Question: I am sure I am missing something simple/obvious, but I cannot seem to bind the data of a ListView within a ListView
'''
<Window x:Class="TestList.MainWindow"
xmlns="http://schemas.microsoft.com/winfx/2006/xaml/presentation"
xmlns:x="http://schemas.microsoft.com/winfx/2006/xaml"
Title="MainWindow" Height="350" Width="525">
<Window.Resources>
<DataTemplate x:Key="InsideListTemplate">
<StackPanel Orientation="Horizontal">
<TextBlock Text="test" Width="50"></TextBlock>
<TextBlock Text="{Binding OrderId}" Width="50"></TextBlock>
</StackPanel>
</DataTemplate>
<DataTemplate x:Key="OrdersTemplate">
<ListView HorizontalAlignment="Stretch"
HorizontalContentAlignment="Stretch"
MinWidth="100"
MinHeight="25"
ItemsSource="{Binding Orders}"
ItemTemplate="{StaticResource InsideListTemplate}"
>
</ListView>
</DataTemplate>
<DataTemplate x:Key="CustomersTemplate">
<StackPanel Orientation="Horizontal" HorizontalAlignment="Stretch">
<TextBlock Text="{Binding CustomerId}" Width="50" Foreground="Navy" VerticalAlignment="Center" />
<ListBox ItemsSource="{Binding Orders}" ItemTemplate="{StaticResource OrdersTemplate}" HorizontalContentAlignment="Stretch"></ListBox>
</StackPanel>
</DataTemplate>
</Window.Resources>
<DockPanel LastChildFill="True">
<ListView Name="listView" ItemTemplate="{StaticResource CustomersTemplate}" >
</ListView>
</DockPanel>
'''
'''
using System.Collections.Generic;
namespace TestList
{
public partial class MainWindow
{
public class Customer
{
public int CustomerId { get; set; }
public List<Order> Orders { get; set; }
}
public class Order
{
public int OrderId { get; set; }
}
public MainWindow()
{
InitializeComponent();
DataContext = this;
var customers = new List<Customer>
{
new Customer
{
CustomerId = 1,
Orders = new List<Order>
{
new Order {OrderId = 1},
new Order {OrderId = 2}
}
},
new Customer
{
CustomerId = 2,
Orders = new List<Order>
{
new Order {OrderId = 1},
new Order {OrderId = 2}
}
}
};
listView.ItemsSource = customers;
}
}
}
'''

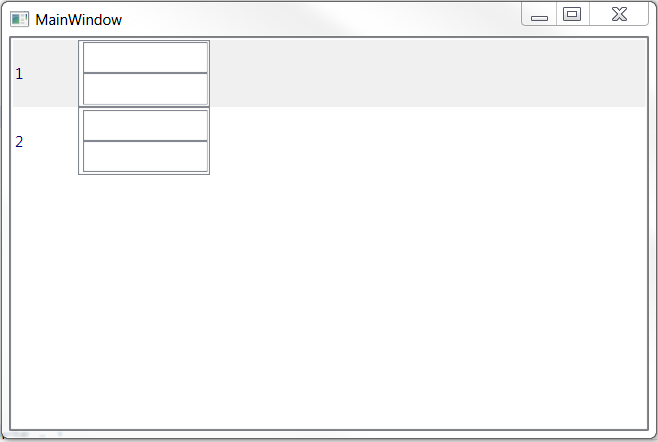
Answer: This is an explanation of Hadis answer:
You are binding a 'ListBox' to the 'Orders' collection within the customer template. And then in the orders template you define a 'ListView' binding again to the orders. This means that the binding path at that point is customer.orders.orders which does not exists.
If you just remove the 'OrdersTemplate' and place the 'ListView' where the 'ListBox' is in the customer template then it works.